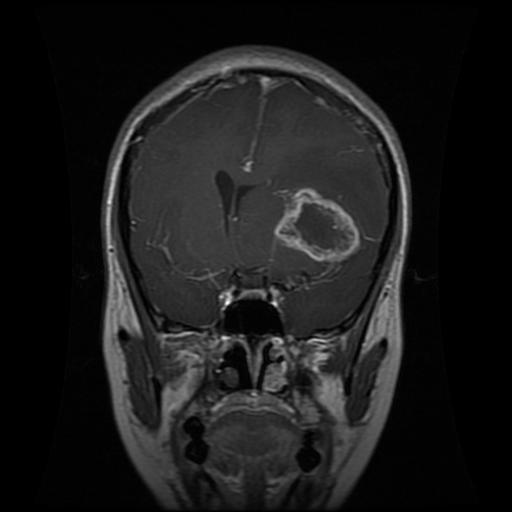
Label: glioma